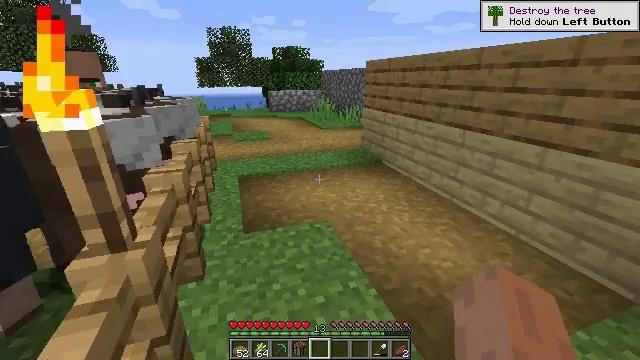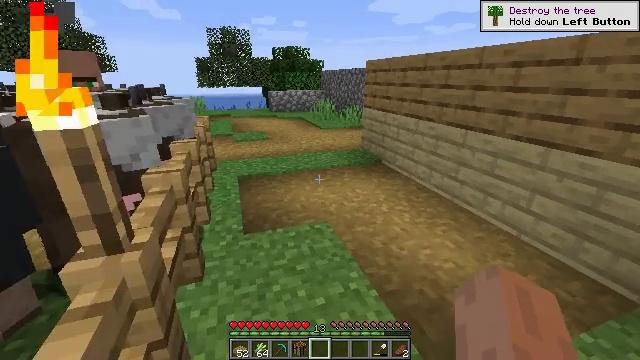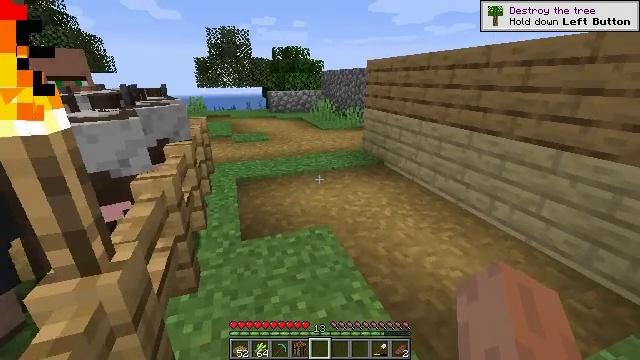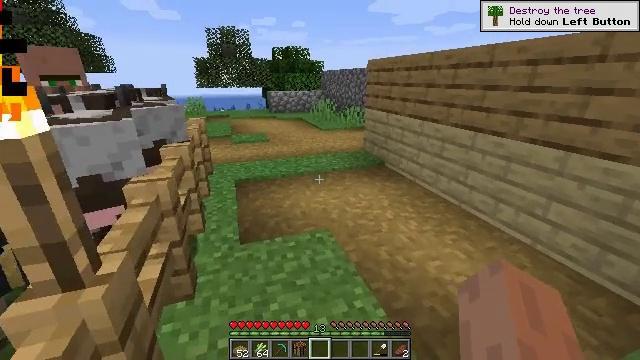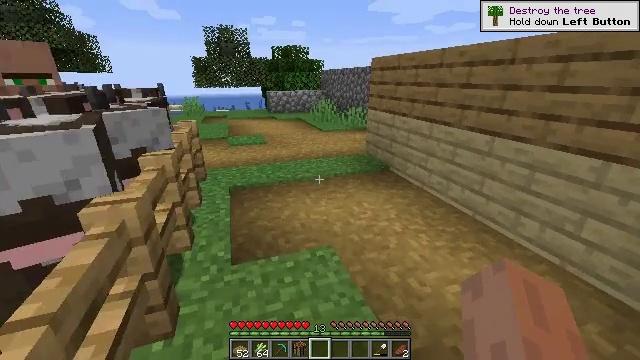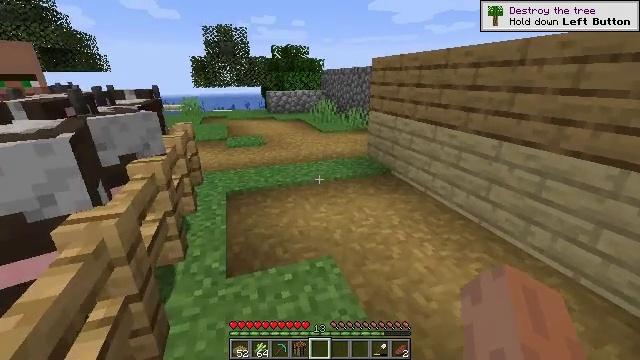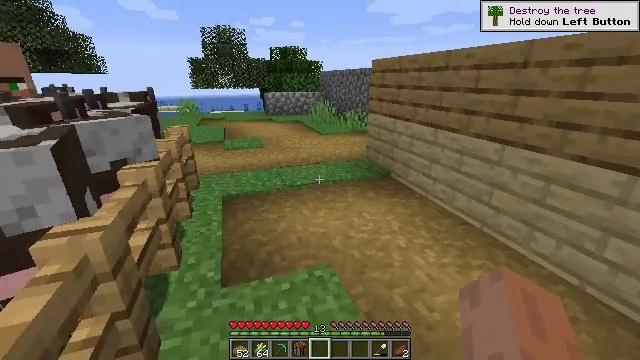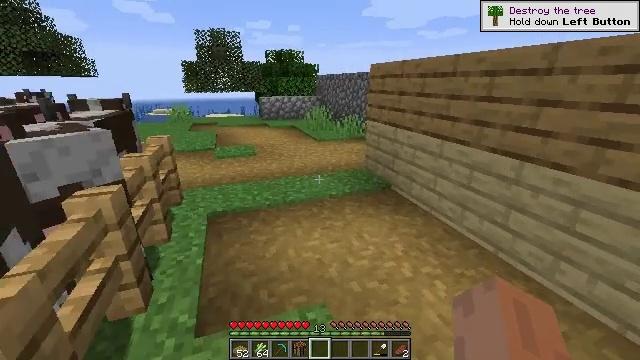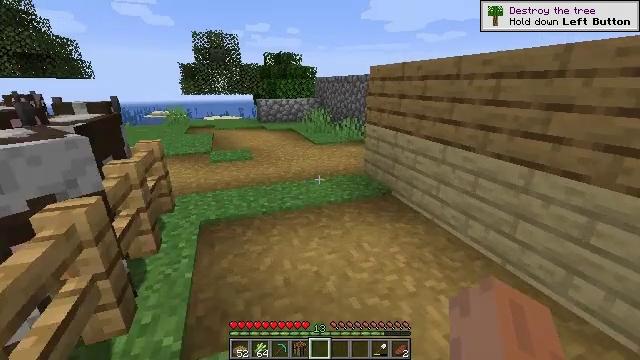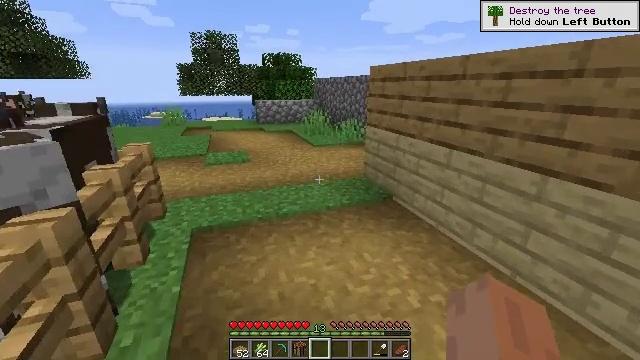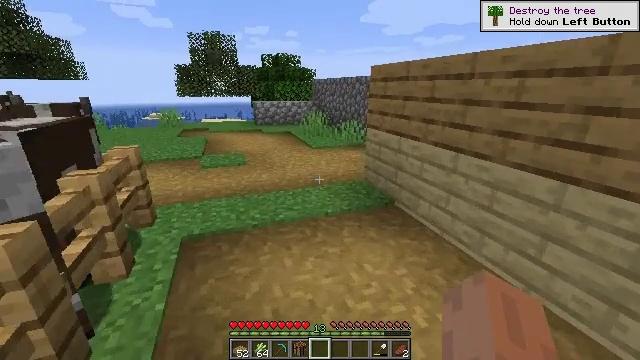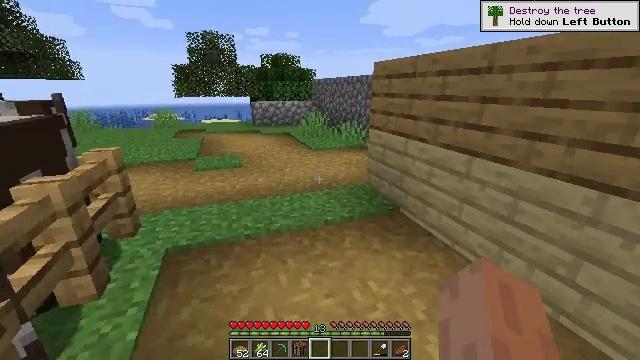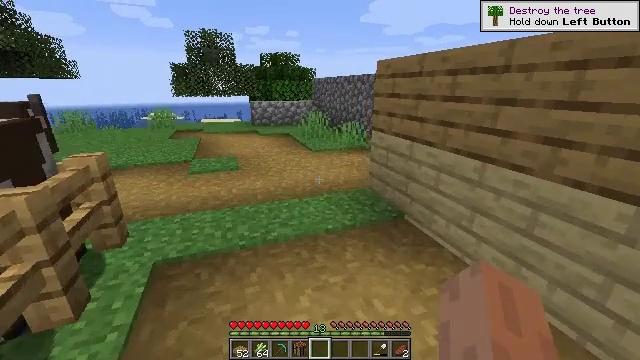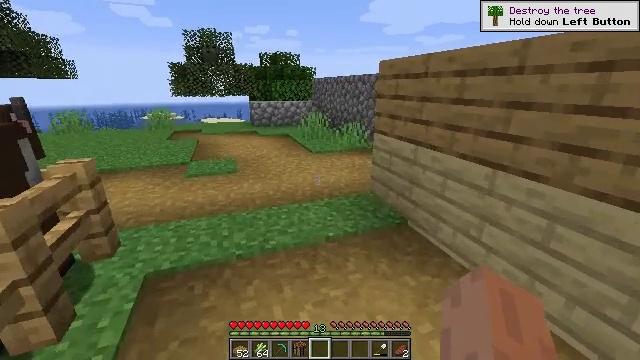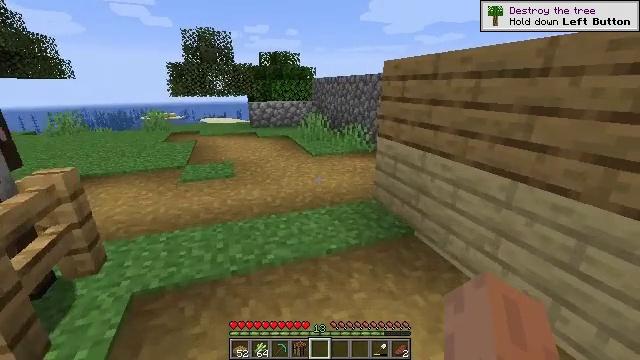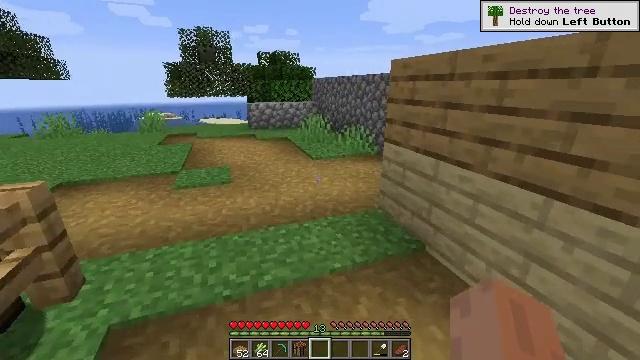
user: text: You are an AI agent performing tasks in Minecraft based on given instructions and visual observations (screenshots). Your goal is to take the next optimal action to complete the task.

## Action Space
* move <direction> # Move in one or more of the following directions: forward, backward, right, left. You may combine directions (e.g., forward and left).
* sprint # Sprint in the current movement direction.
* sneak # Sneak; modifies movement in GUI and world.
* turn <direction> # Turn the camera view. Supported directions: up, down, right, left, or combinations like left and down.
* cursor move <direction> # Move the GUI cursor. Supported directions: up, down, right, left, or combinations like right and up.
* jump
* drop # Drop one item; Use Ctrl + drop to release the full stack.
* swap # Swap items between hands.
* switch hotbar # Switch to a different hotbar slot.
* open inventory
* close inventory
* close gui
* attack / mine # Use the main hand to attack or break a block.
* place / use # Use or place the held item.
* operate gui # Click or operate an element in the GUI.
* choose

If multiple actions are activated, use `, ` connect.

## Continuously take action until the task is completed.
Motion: motion action
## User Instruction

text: Turn wool into a white carpet using the crafting table.
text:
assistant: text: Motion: move forward
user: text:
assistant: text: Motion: move forward
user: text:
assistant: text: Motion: move forward
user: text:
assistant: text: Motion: move forward
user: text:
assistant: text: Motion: move forward
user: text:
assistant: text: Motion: move forward
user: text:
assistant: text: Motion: move forward
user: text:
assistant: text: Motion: move forward
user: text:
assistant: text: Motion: move forward
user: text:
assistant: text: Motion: move forward
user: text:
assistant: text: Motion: move forward
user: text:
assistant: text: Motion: move forward
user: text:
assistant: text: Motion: move forward
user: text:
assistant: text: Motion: move forward
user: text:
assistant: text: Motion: move forward
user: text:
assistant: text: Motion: move forward
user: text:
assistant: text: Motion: move forward
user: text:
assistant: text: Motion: move forward
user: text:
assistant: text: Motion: move forward, turn right
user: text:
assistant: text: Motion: move forward
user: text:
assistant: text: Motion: move forward, turn right
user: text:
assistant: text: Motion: move forward, turn right
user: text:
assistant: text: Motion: move forward, turn right
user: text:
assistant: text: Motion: move forward
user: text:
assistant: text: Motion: move forward
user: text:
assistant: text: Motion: move forward, turn right
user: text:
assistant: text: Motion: move forward
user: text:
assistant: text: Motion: move forward, turn right
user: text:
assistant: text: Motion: move forward, turn right
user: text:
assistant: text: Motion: move forward, turn right